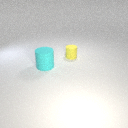
large cyan rubber cylinder to the left of small yellow rubber cylinder